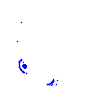
Particle: electron